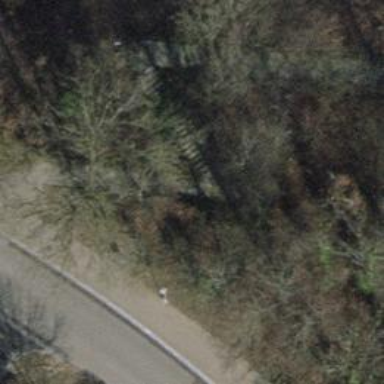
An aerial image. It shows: Set of steps on the road.